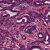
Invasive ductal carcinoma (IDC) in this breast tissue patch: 1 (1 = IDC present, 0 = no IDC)